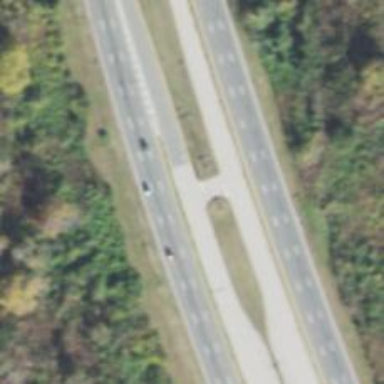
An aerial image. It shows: Service road designated for turnaround.